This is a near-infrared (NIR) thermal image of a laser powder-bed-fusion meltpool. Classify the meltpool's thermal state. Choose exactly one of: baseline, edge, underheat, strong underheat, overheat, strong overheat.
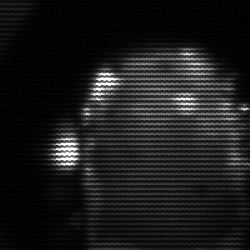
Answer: baseline